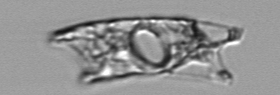
Label: Eucampia